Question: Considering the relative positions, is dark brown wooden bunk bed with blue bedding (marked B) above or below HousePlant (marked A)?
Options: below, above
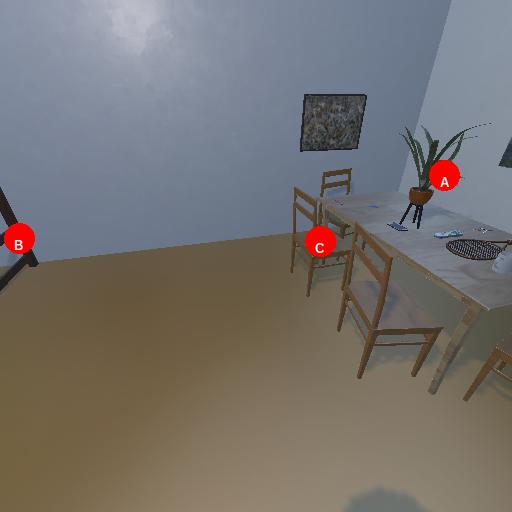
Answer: below